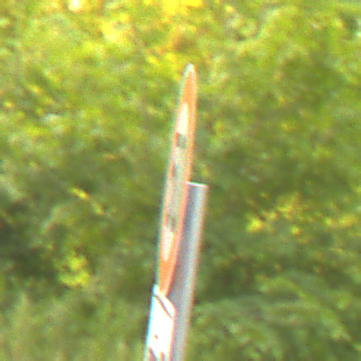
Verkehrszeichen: Geschwindigkeit50
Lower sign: HinweisDurchSinnbild15
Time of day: SunriseSunset
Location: Outdoor (RoadRail)
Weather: Clear
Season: NotSpecified
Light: Natural